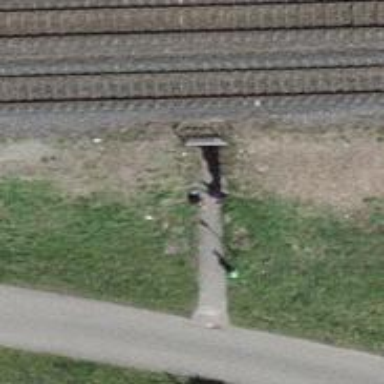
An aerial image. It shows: Asphalt footway with tunnel.